Current action and preconditions to check: trajectory_clear

Your task: For each precondition in the list above, predict whether it will hold at this action.

Consider the current scene as observed from the mobile robot's camera, and analyze the predicted future states of all dynamic agents (e.g., people, animals, vehicles, or any moving entities) within the NEXT SECOND.

IMPORTANT: Only answer "very likely" if you are absolutely certain—based on strong, clear evidence—that a dynamic agent will violate the precondition in the predicted future state. Do NOT answer "very likely" for unlikely, ambiguous, or low-probability risks.

Ask yourself for each precondition: Is there a high probability, with clear and convincing evidence, that the predicted future states of any dynamic agent will interfere with the predicted future state of the currently executing action within the NEXT SECOND, causing that precondition to fail?

Assess the risk level based on these predictions. Use "likely" or "very likely" if motions create a clear risk of interference.

Use "neutral" or "improbable" if agents are nearby but their predicted paths are clearly diverging or non-conflicting.

Failure Risk Categories: "very improbable", "improbable", "neutral", "likely", "very likely"

Answer Format: Output ONLY the probability_of_failure value from these categories: "very improbable", "improbable", "neutral", "likely", "very likely"

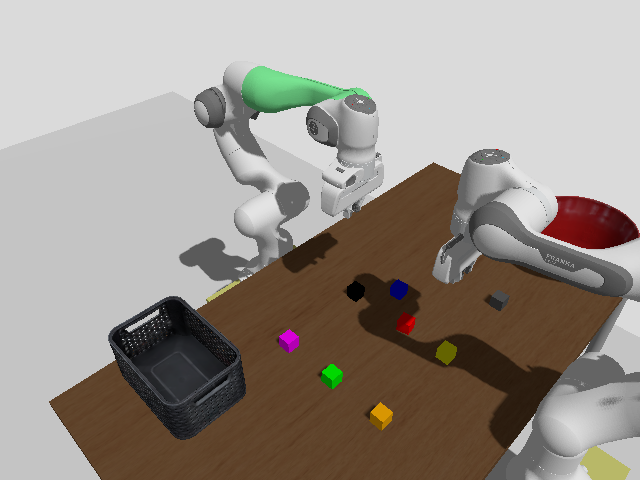

Answer: improbable